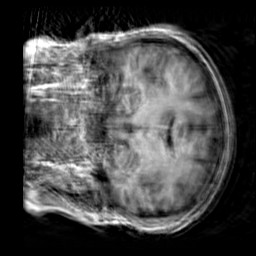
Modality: T1w
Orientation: coronal
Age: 26
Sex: male
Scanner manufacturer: siemens
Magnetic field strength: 3 T
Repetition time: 2.3 s
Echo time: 0.00303 s